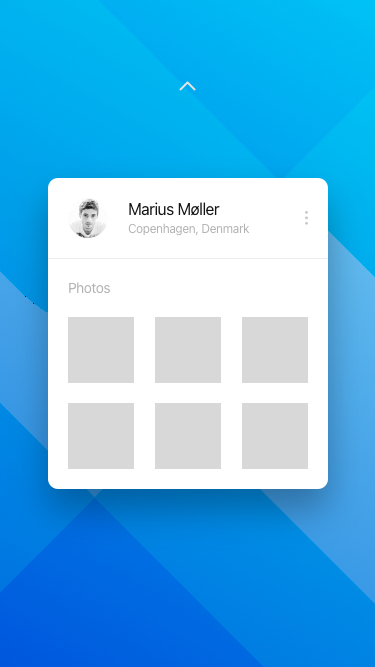
Text in this UI design:
Marius Møller
Copenhagen, Denmark
Photos